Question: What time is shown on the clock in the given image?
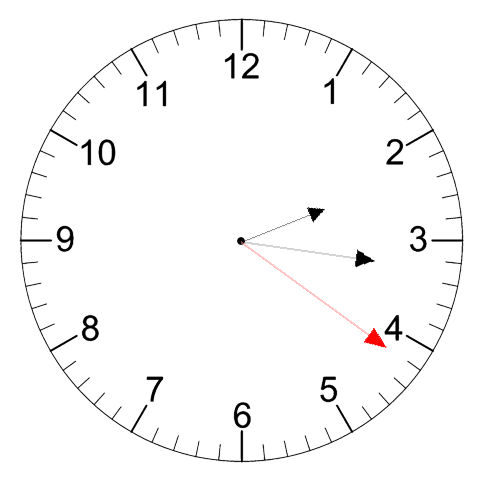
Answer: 02:16:21